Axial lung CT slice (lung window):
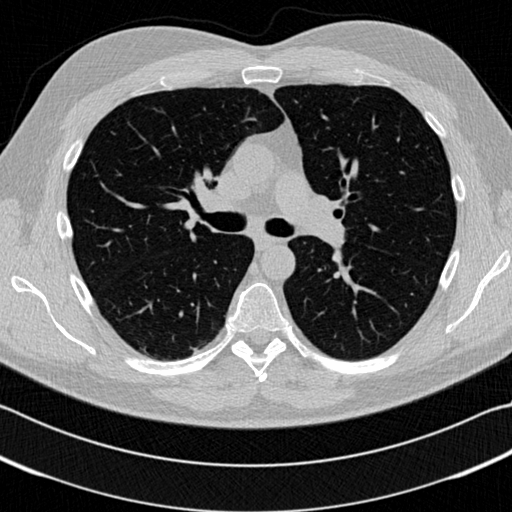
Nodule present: no